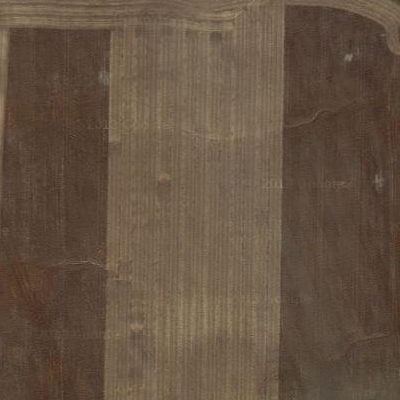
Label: bField